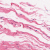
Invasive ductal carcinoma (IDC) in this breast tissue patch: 0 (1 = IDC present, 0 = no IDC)